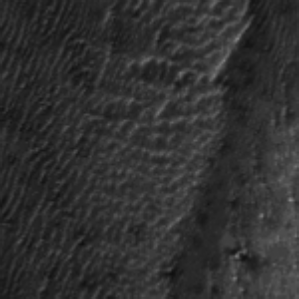
Label: frost